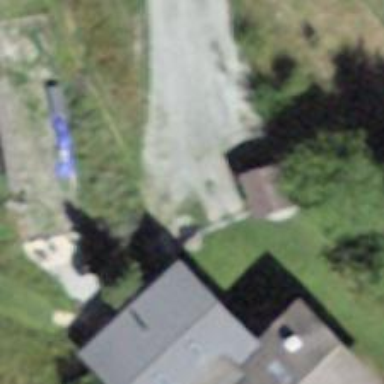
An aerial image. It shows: Driveway.